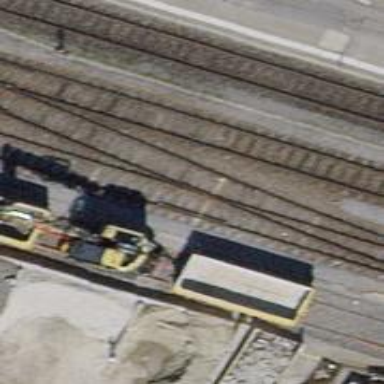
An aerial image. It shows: Single-track railway siding with electrified contact lines.